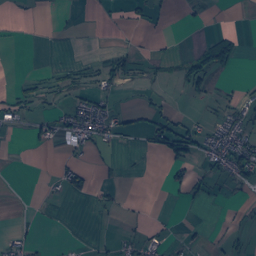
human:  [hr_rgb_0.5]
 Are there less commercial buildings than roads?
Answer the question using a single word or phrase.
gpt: yes

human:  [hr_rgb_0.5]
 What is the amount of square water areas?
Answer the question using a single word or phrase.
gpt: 1

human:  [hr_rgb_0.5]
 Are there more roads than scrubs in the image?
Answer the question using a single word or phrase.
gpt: yes

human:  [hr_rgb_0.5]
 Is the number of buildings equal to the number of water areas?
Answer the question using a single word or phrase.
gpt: no

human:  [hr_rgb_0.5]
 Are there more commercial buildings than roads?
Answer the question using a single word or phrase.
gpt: no

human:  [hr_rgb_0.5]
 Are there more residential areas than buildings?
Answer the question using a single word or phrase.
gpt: no

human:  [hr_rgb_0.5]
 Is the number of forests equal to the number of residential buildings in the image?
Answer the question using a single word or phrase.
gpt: no

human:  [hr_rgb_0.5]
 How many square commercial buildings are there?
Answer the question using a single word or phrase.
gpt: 0

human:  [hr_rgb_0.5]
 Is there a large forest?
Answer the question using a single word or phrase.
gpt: yes

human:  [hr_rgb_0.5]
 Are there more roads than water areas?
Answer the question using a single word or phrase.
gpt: yes

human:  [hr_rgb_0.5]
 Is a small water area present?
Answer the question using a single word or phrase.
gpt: yes

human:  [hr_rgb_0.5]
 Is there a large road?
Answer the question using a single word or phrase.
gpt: no

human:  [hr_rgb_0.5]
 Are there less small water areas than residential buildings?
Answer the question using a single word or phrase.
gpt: yes

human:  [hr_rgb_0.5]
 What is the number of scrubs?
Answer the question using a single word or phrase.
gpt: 2

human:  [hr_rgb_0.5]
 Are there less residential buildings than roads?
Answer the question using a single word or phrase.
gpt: no

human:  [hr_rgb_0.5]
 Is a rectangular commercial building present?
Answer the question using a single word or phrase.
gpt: yes

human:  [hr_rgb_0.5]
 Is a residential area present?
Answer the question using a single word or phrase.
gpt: yes

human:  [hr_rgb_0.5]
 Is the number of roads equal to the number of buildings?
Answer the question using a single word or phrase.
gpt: no

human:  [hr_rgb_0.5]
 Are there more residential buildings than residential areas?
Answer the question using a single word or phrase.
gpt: yes

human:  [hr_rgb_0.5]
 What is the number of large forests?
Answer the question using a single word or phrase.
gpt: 18

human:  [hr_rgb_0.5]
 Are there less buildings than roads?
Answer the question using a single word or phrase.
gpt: no

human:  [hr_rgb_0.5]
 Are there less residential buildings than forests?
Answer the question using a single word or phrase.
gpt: no

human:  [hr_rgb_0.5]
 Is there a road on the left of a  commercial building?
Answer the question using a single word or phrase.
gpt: yes

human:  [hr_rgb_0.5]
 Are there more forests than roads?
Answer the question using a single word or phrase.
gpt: no

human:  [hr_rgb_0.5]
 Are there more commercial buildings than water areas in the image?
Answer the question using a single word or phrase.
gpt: yes

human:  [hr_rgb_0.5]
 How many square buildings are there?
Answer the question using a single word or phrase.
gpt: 470

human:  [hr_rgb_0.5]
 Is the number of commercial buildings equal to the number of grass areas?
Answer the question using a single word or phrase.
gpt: no

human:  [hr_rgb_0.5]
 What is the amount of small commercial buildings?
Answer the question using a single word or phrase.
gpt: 5

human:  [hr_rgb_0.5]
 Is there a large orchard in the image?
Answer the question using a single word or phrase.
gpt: yes

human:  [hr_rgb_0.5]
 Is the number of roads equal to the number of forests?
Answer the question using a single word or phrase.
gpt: no

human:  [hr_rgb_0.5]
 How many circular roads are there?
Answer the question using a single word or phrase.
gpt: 0

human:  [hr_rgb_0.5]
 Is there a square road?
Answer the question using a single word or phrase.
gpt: no

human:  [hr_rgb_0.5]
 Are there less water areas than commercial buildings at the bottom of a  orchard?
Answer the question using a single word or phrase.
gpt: yes

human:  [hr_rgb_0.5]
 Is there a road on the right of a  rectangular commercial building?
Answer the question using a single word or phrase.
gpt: yes

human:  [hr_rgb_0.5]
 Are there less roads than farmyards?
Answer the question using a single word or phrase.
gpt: no

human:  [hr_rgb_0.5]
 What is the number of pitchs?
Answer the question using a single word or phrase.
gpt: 2